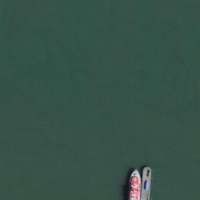
EUNIS habitat code: 15
Species observed at this site:
Melanitta nigra